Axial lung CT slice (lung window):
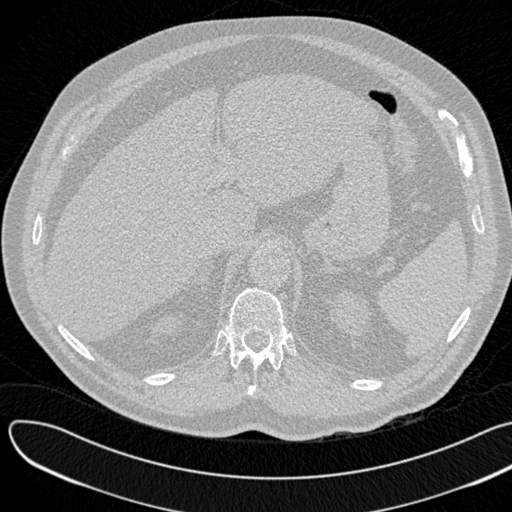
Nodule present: no